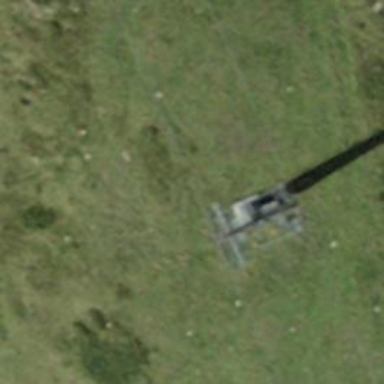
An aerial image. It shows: Pylon for aerialway.